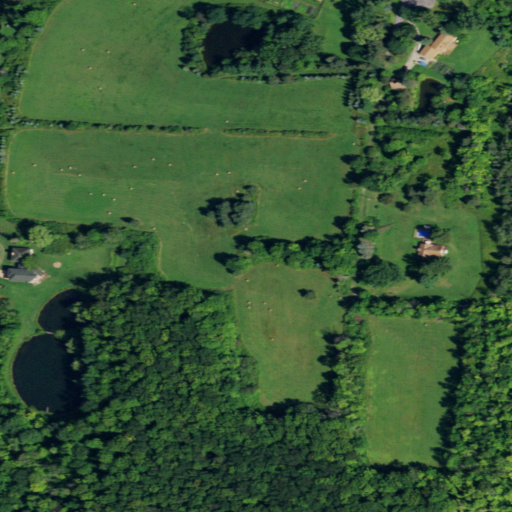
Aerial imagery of mountain in New York named Blanchard Hill containing pasture, deciduous forest, mixed forest, open development, evergreen forest, open water, and low intensity development